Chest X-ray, AP view. Patient: 29 years old, sex F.
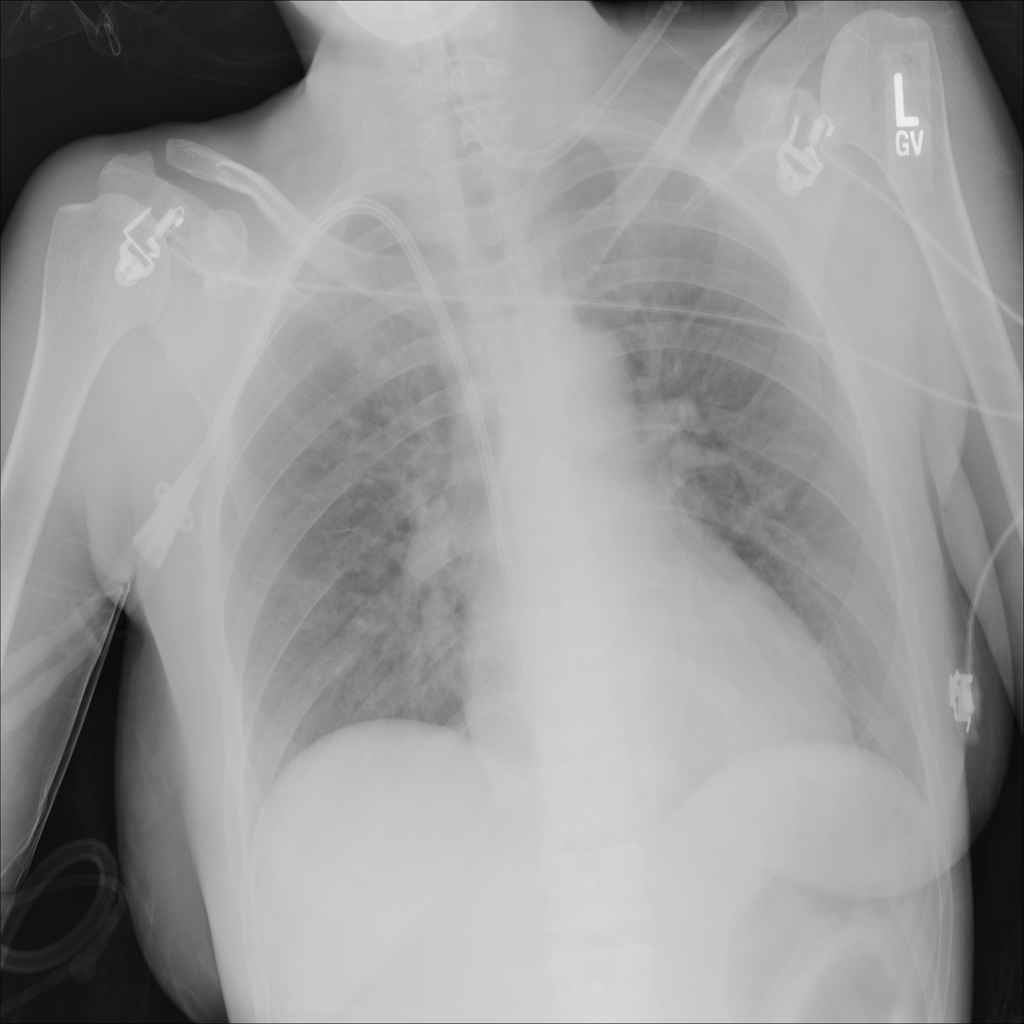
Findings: No Finding